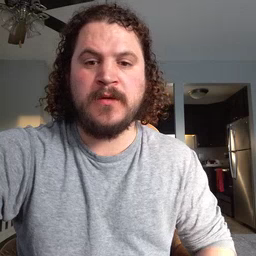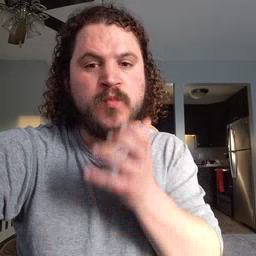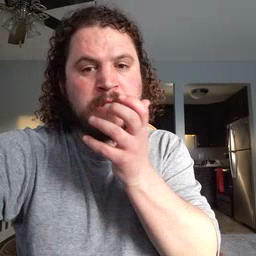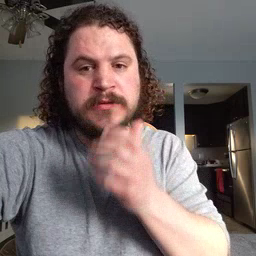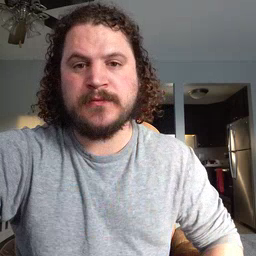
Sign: grass